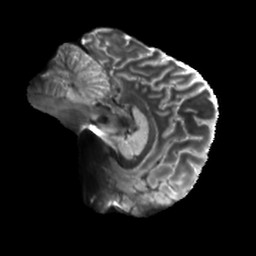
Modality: T2w
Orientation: sagittal
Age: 30
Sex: male
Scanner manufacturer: siemens
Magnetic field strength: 6.98 T
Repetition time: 7.776 s
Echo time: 0.076 s